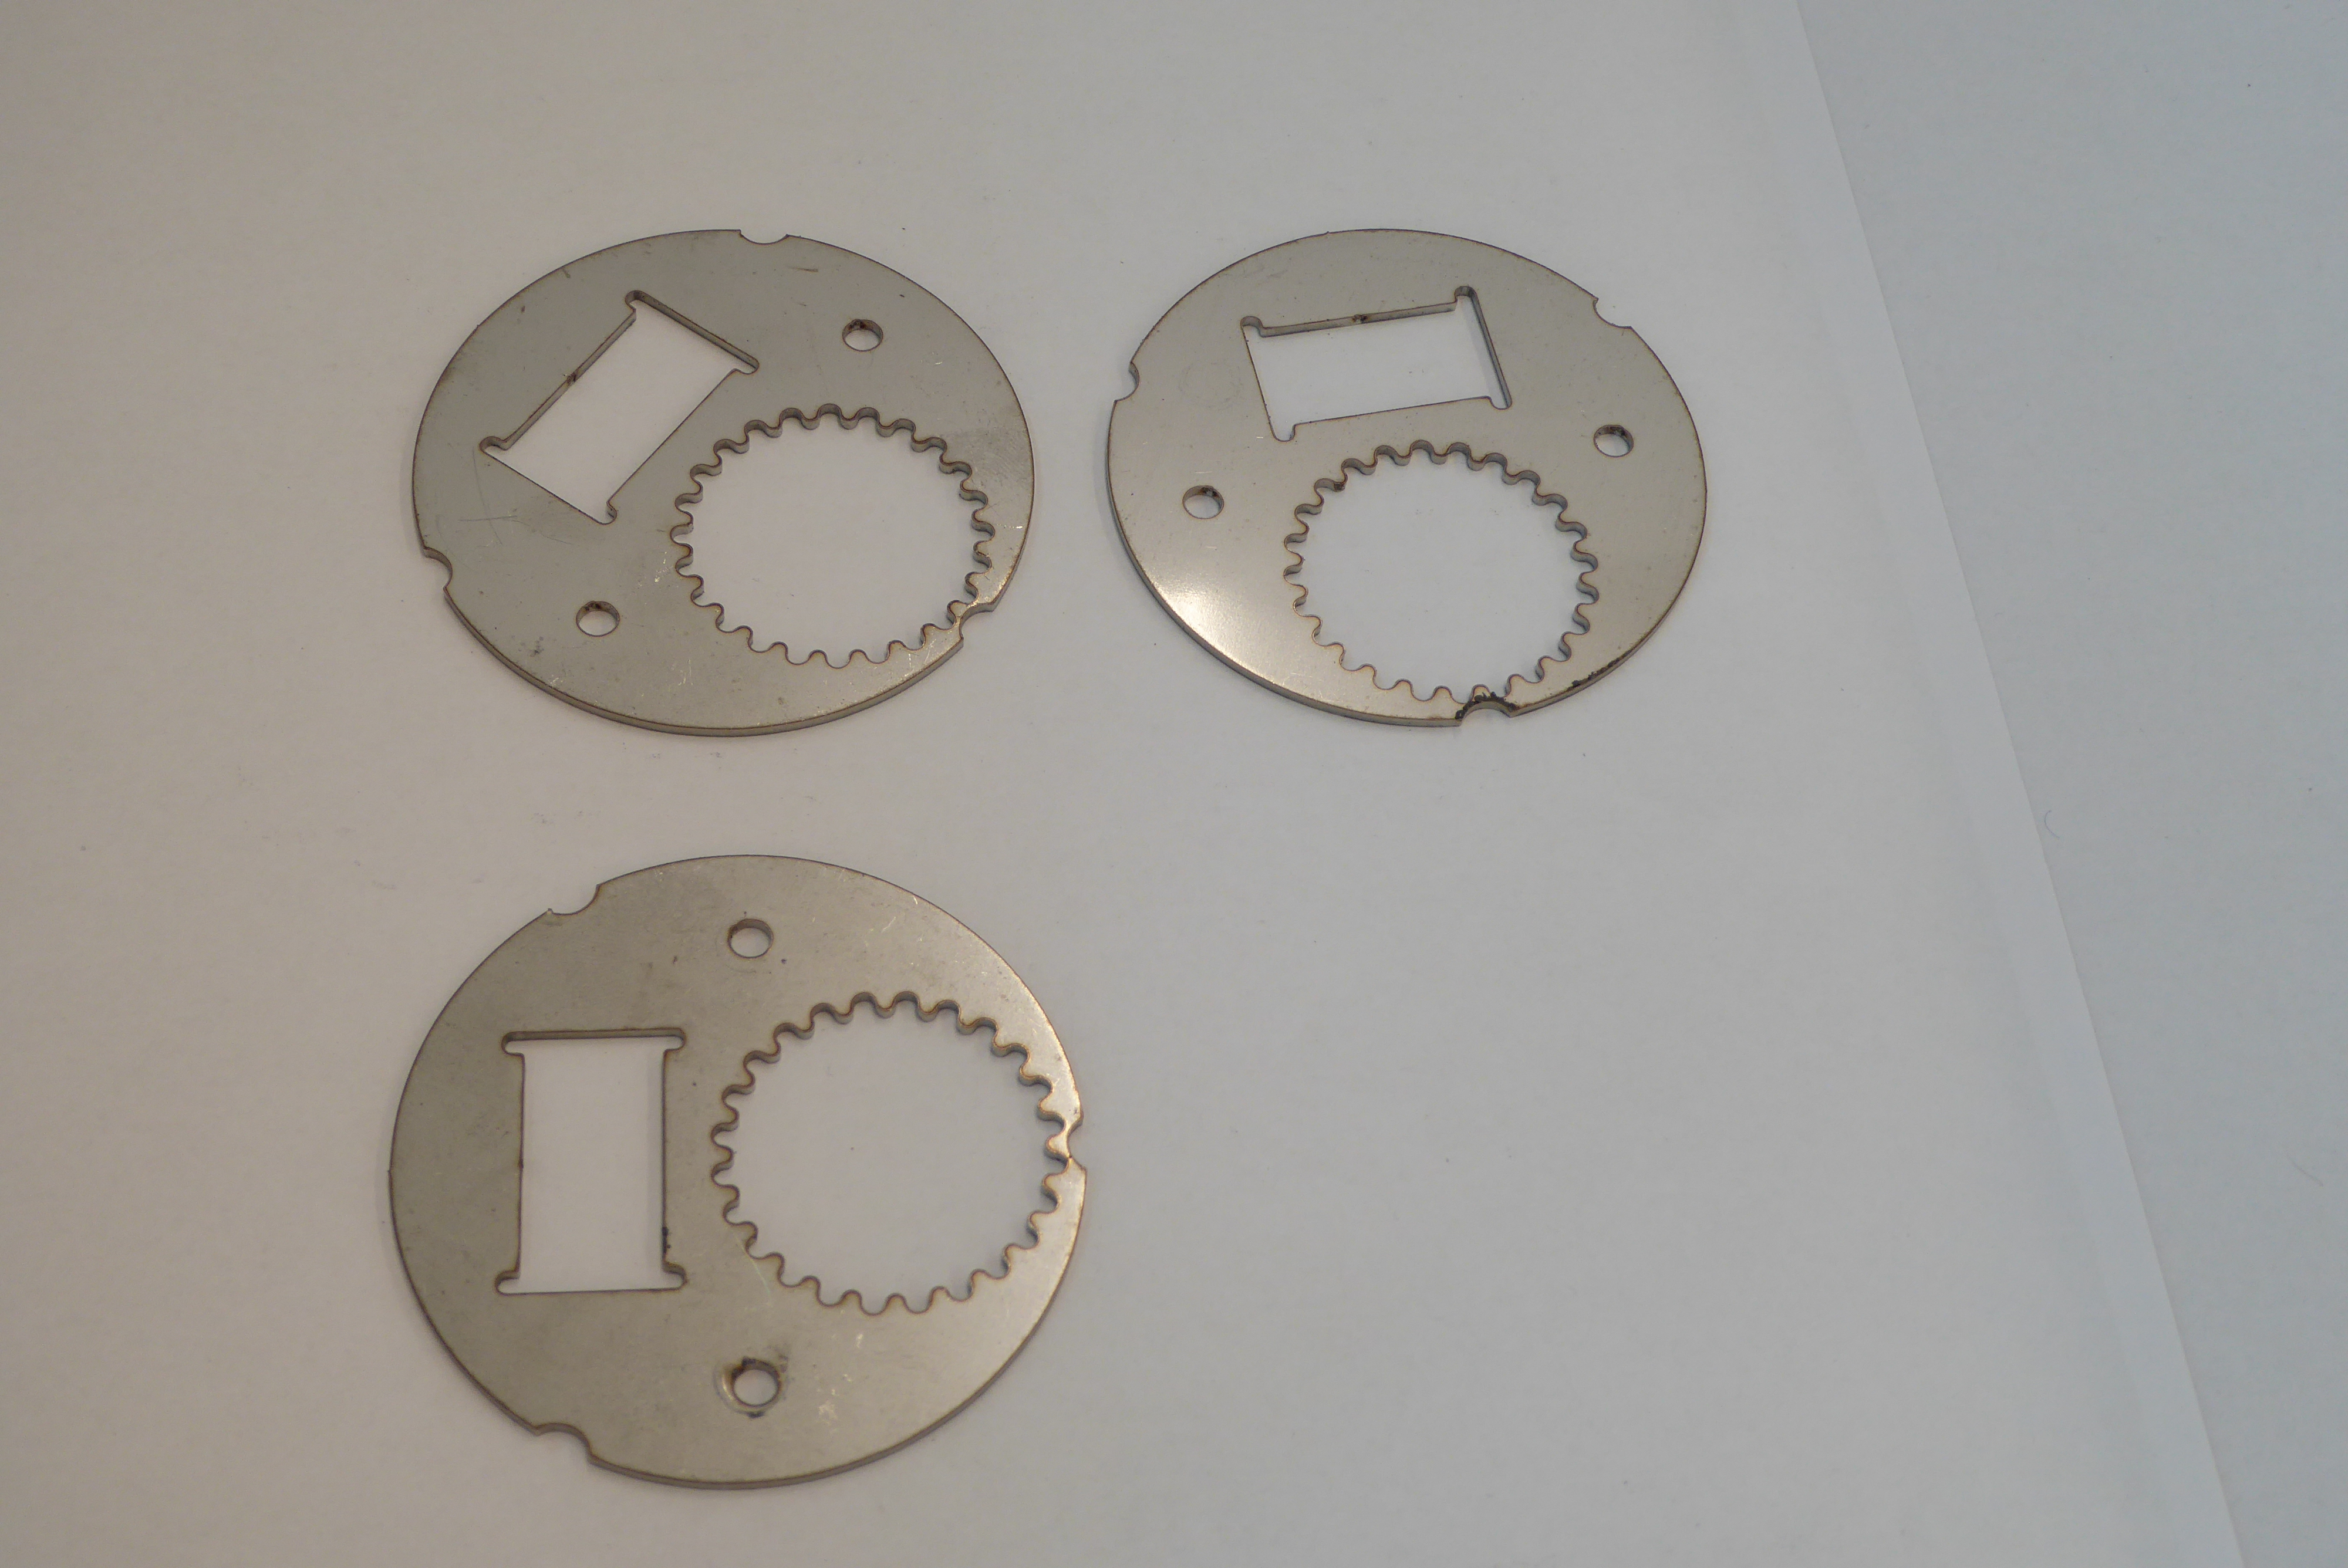
Label: Bottle Opener - Inlay